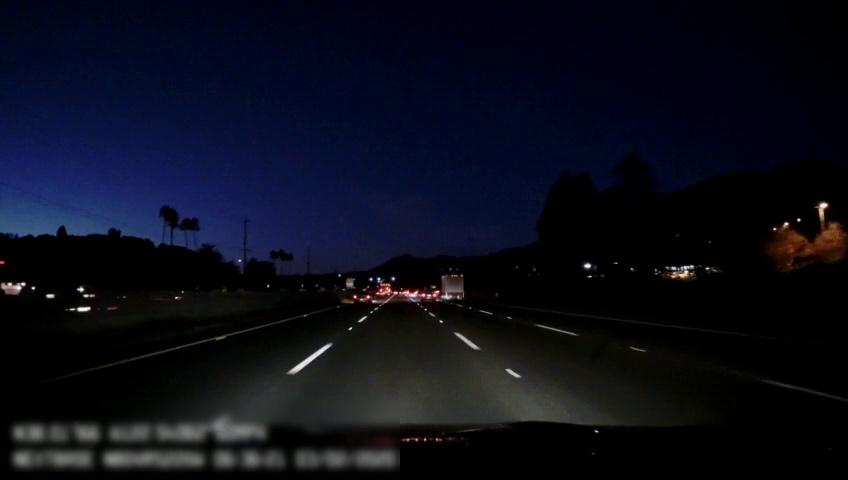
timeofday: Night
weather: Other
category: Drivable Space
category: Vehicles | Car
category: Vehicles | Car
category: Vehicles | Car
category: Vehicles | Truck
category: Vehicles | Car
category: Vehicles | Car
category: Lanes | Alternate Lane
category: Lanes | Current Lane
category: Lanes | Current Lane
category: Lanes | Alternate Lane
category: Lanes | Alternate Lane